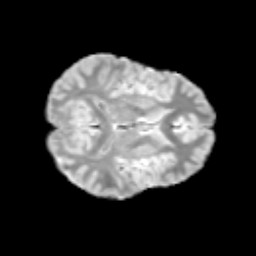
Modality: T2w
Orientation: axial
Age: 12
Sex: male
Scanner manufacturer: siemens
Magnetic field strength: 3 T
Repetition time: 3.8 s
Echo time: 0.07 s